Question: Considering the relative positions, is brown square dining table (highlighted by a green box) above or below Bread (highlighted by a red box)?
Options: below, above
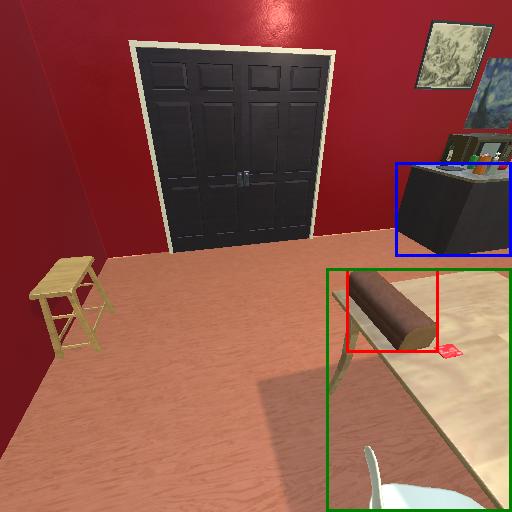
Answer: below